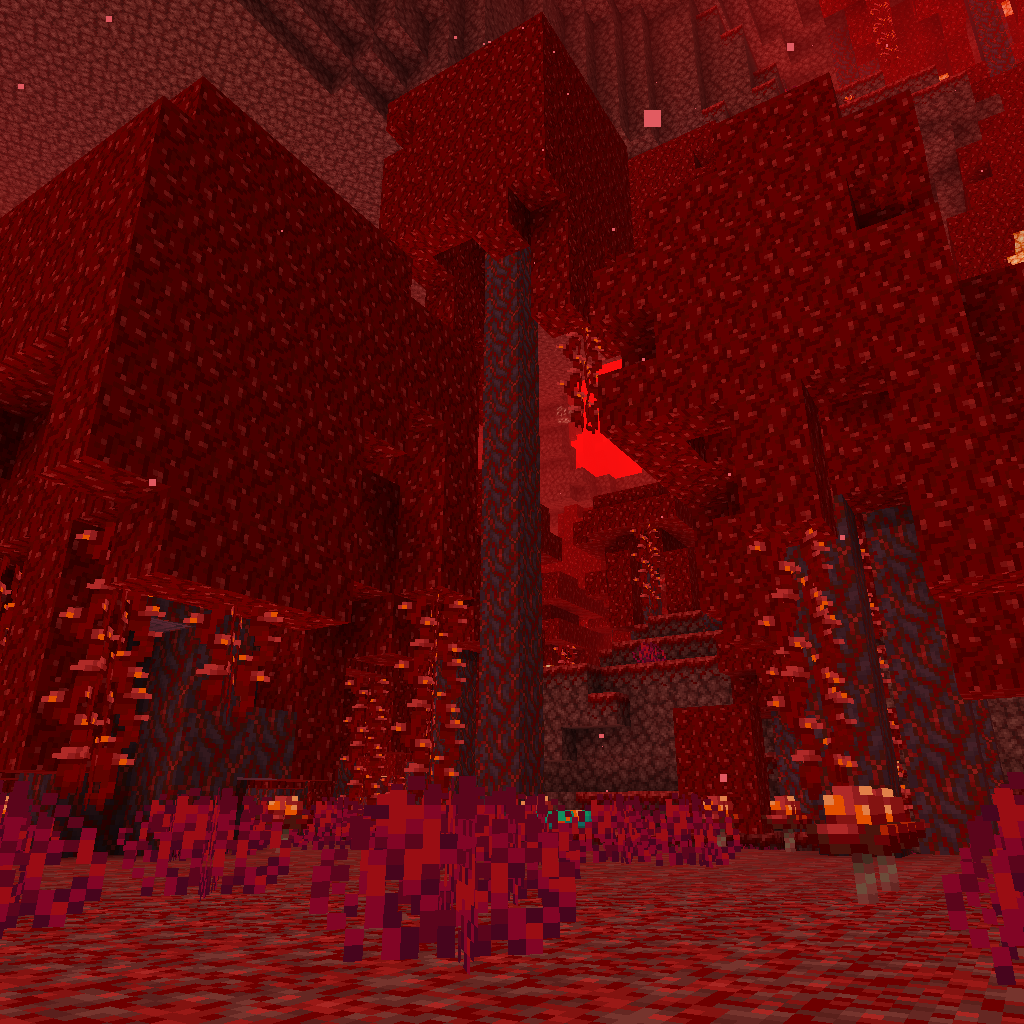
tall trees in the crimson forest